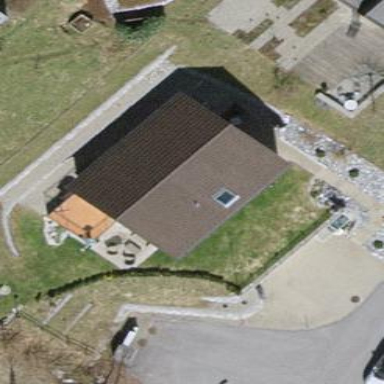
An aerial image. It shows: Simple and straightforward house.